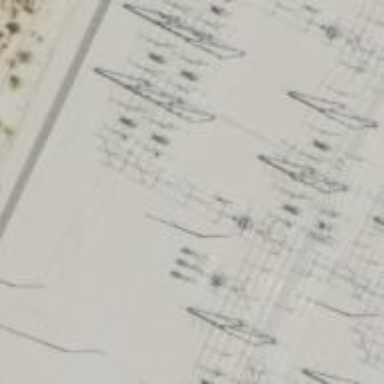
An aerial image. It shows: Switch used for power control.